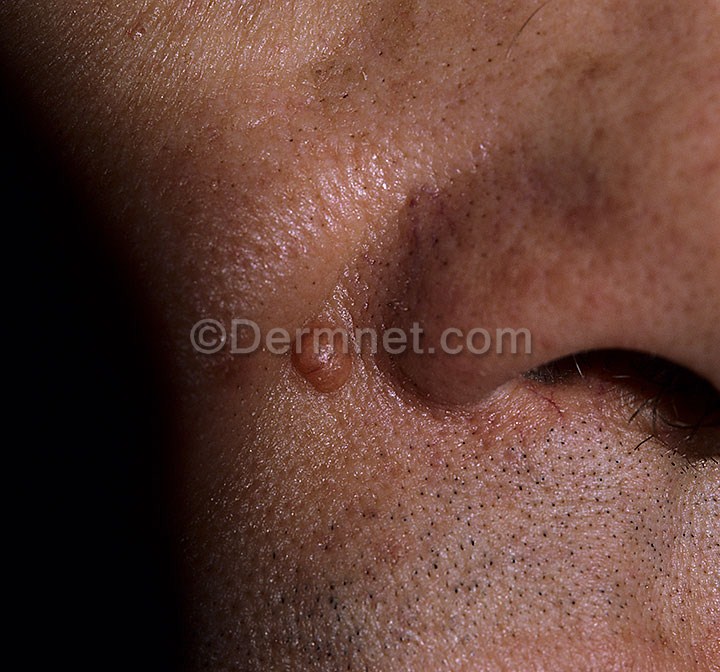
Disease: Melanoma Skin Cancer Nevi and Moles